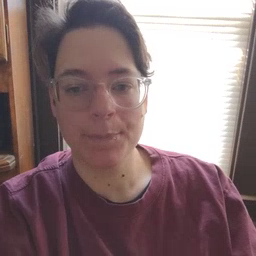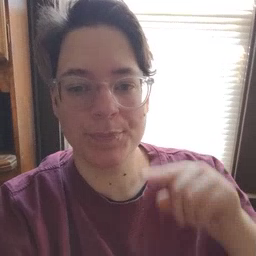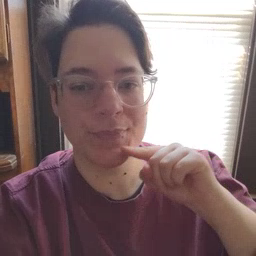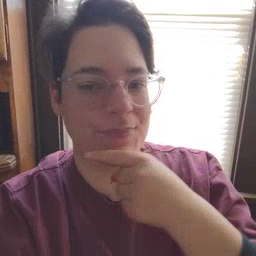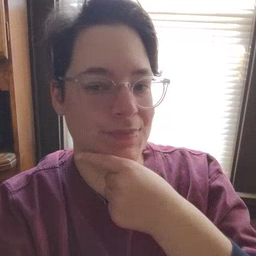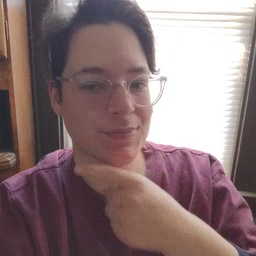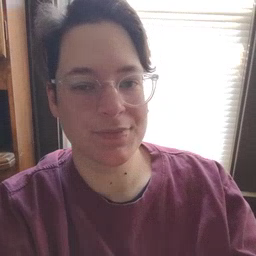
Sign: carrot